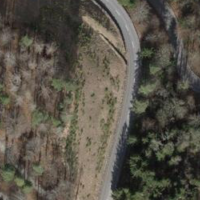
EUNIS habitat code: 41
Species observed at this site:
Lathyrus vernus